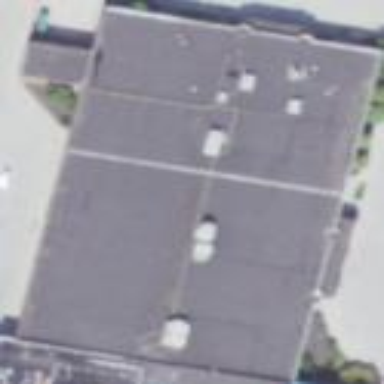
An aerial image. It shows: Department store building.